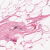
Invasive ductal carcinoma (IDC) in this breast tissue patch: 0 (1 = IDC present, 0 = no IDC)